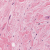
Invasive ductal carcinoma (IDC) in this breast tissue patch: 0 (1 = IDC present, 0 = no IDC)